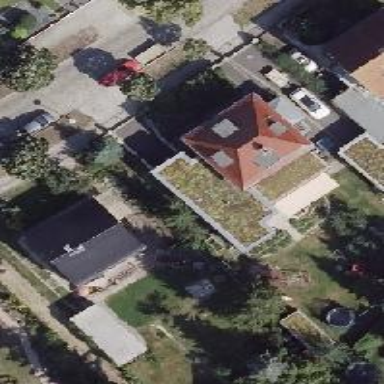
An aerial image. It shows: Residential building with hipped roof.